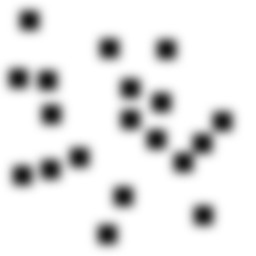
Squares: 19
Triangles: 0
Stars: 0
Total shapes: 19